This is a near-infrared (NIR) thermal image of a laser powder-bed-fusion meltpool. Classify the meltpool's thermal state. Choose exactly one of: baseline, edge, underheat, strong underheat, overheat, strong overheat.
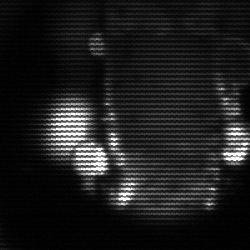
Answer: strong underheat